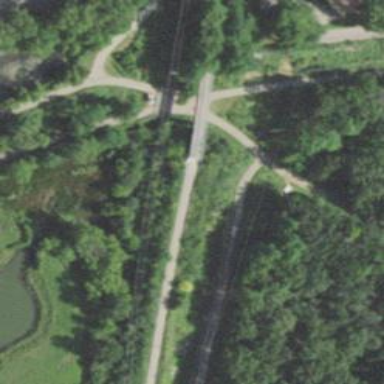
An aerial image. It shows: Abandoned railway passing under cycleway bridge.